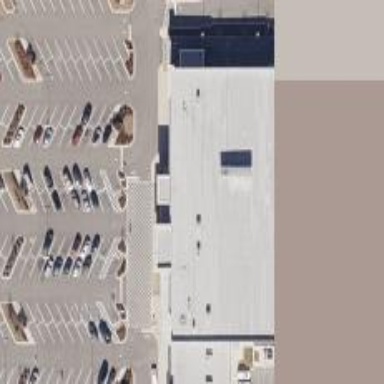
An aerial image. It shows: Supermarket.